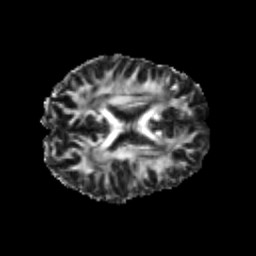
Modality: FA
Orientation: axial
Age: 23
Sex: male
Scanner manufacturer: siemens
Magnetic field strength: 3 T
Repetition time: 3.5 s
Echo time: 0.104 s